Interaction volume radius: 10 \u00c5
Interaction volume height: 15 \u00c5
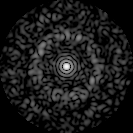
Disorder parameter: 0.8515